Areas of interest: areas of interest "Bank"
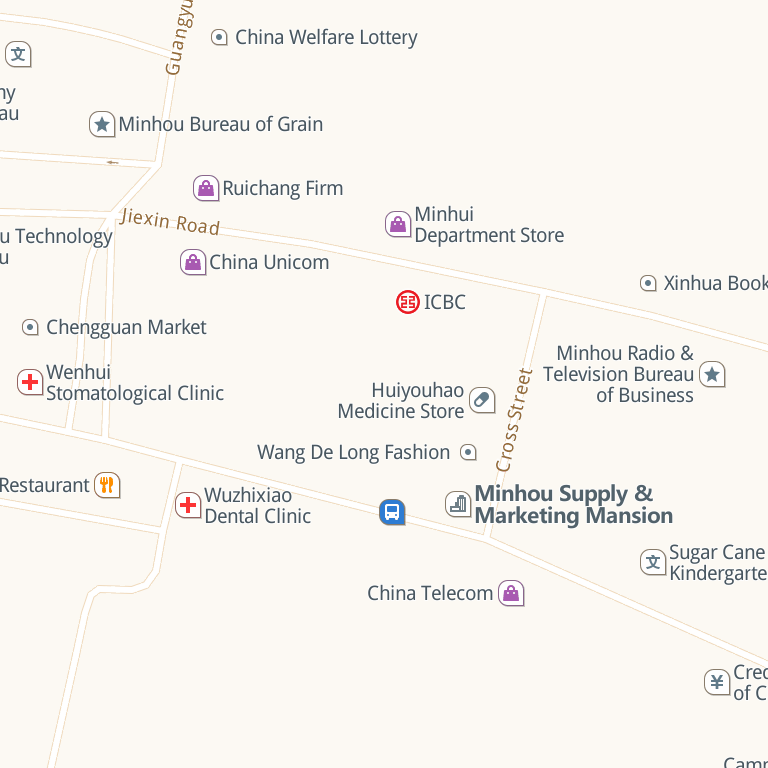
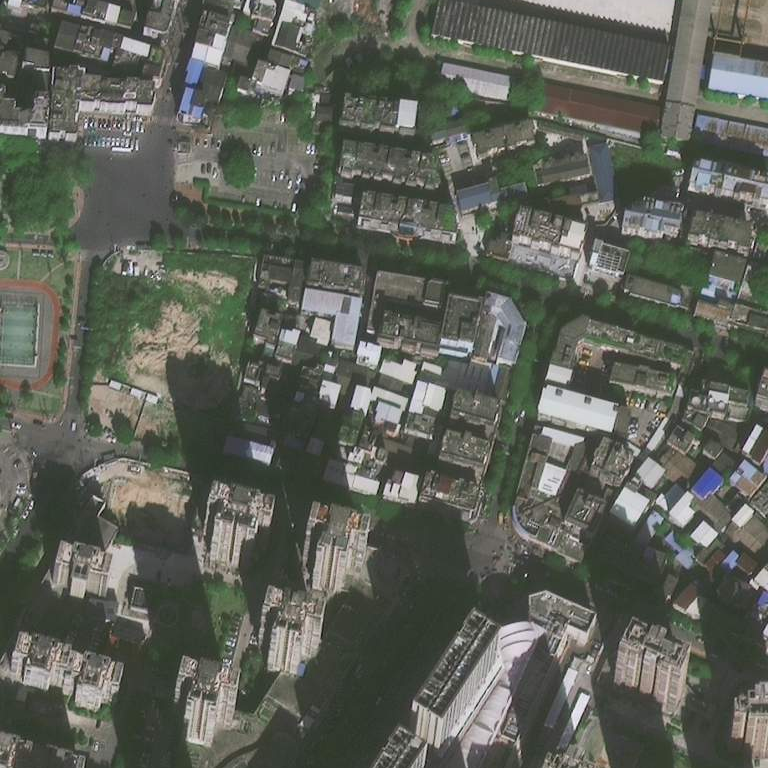